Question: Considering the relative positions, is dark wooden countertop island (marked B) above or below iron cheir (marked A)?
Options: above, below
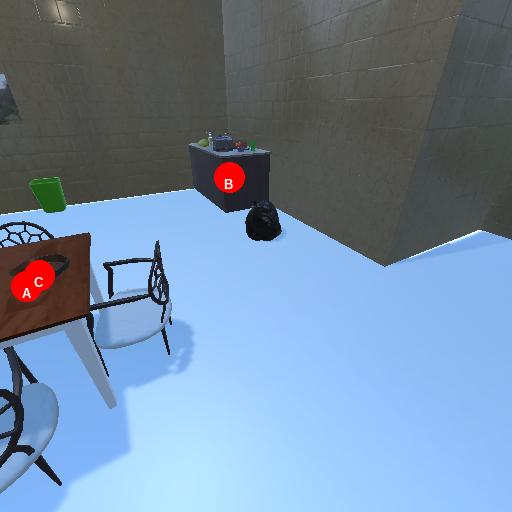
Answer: above